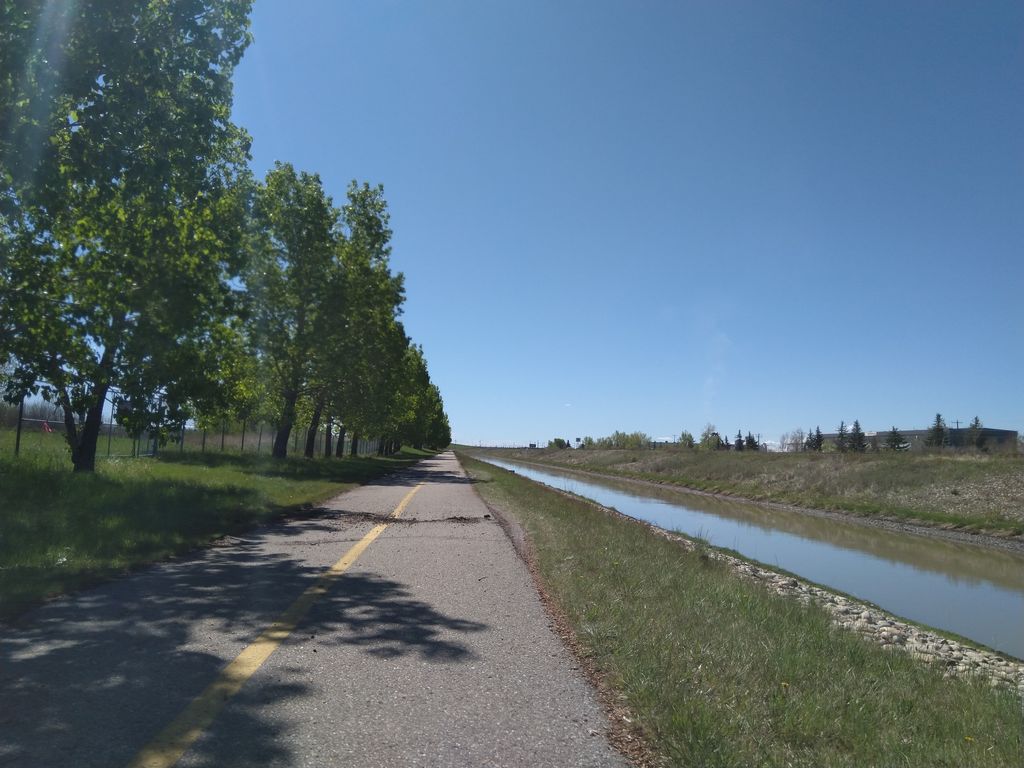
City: calgary